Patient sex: M
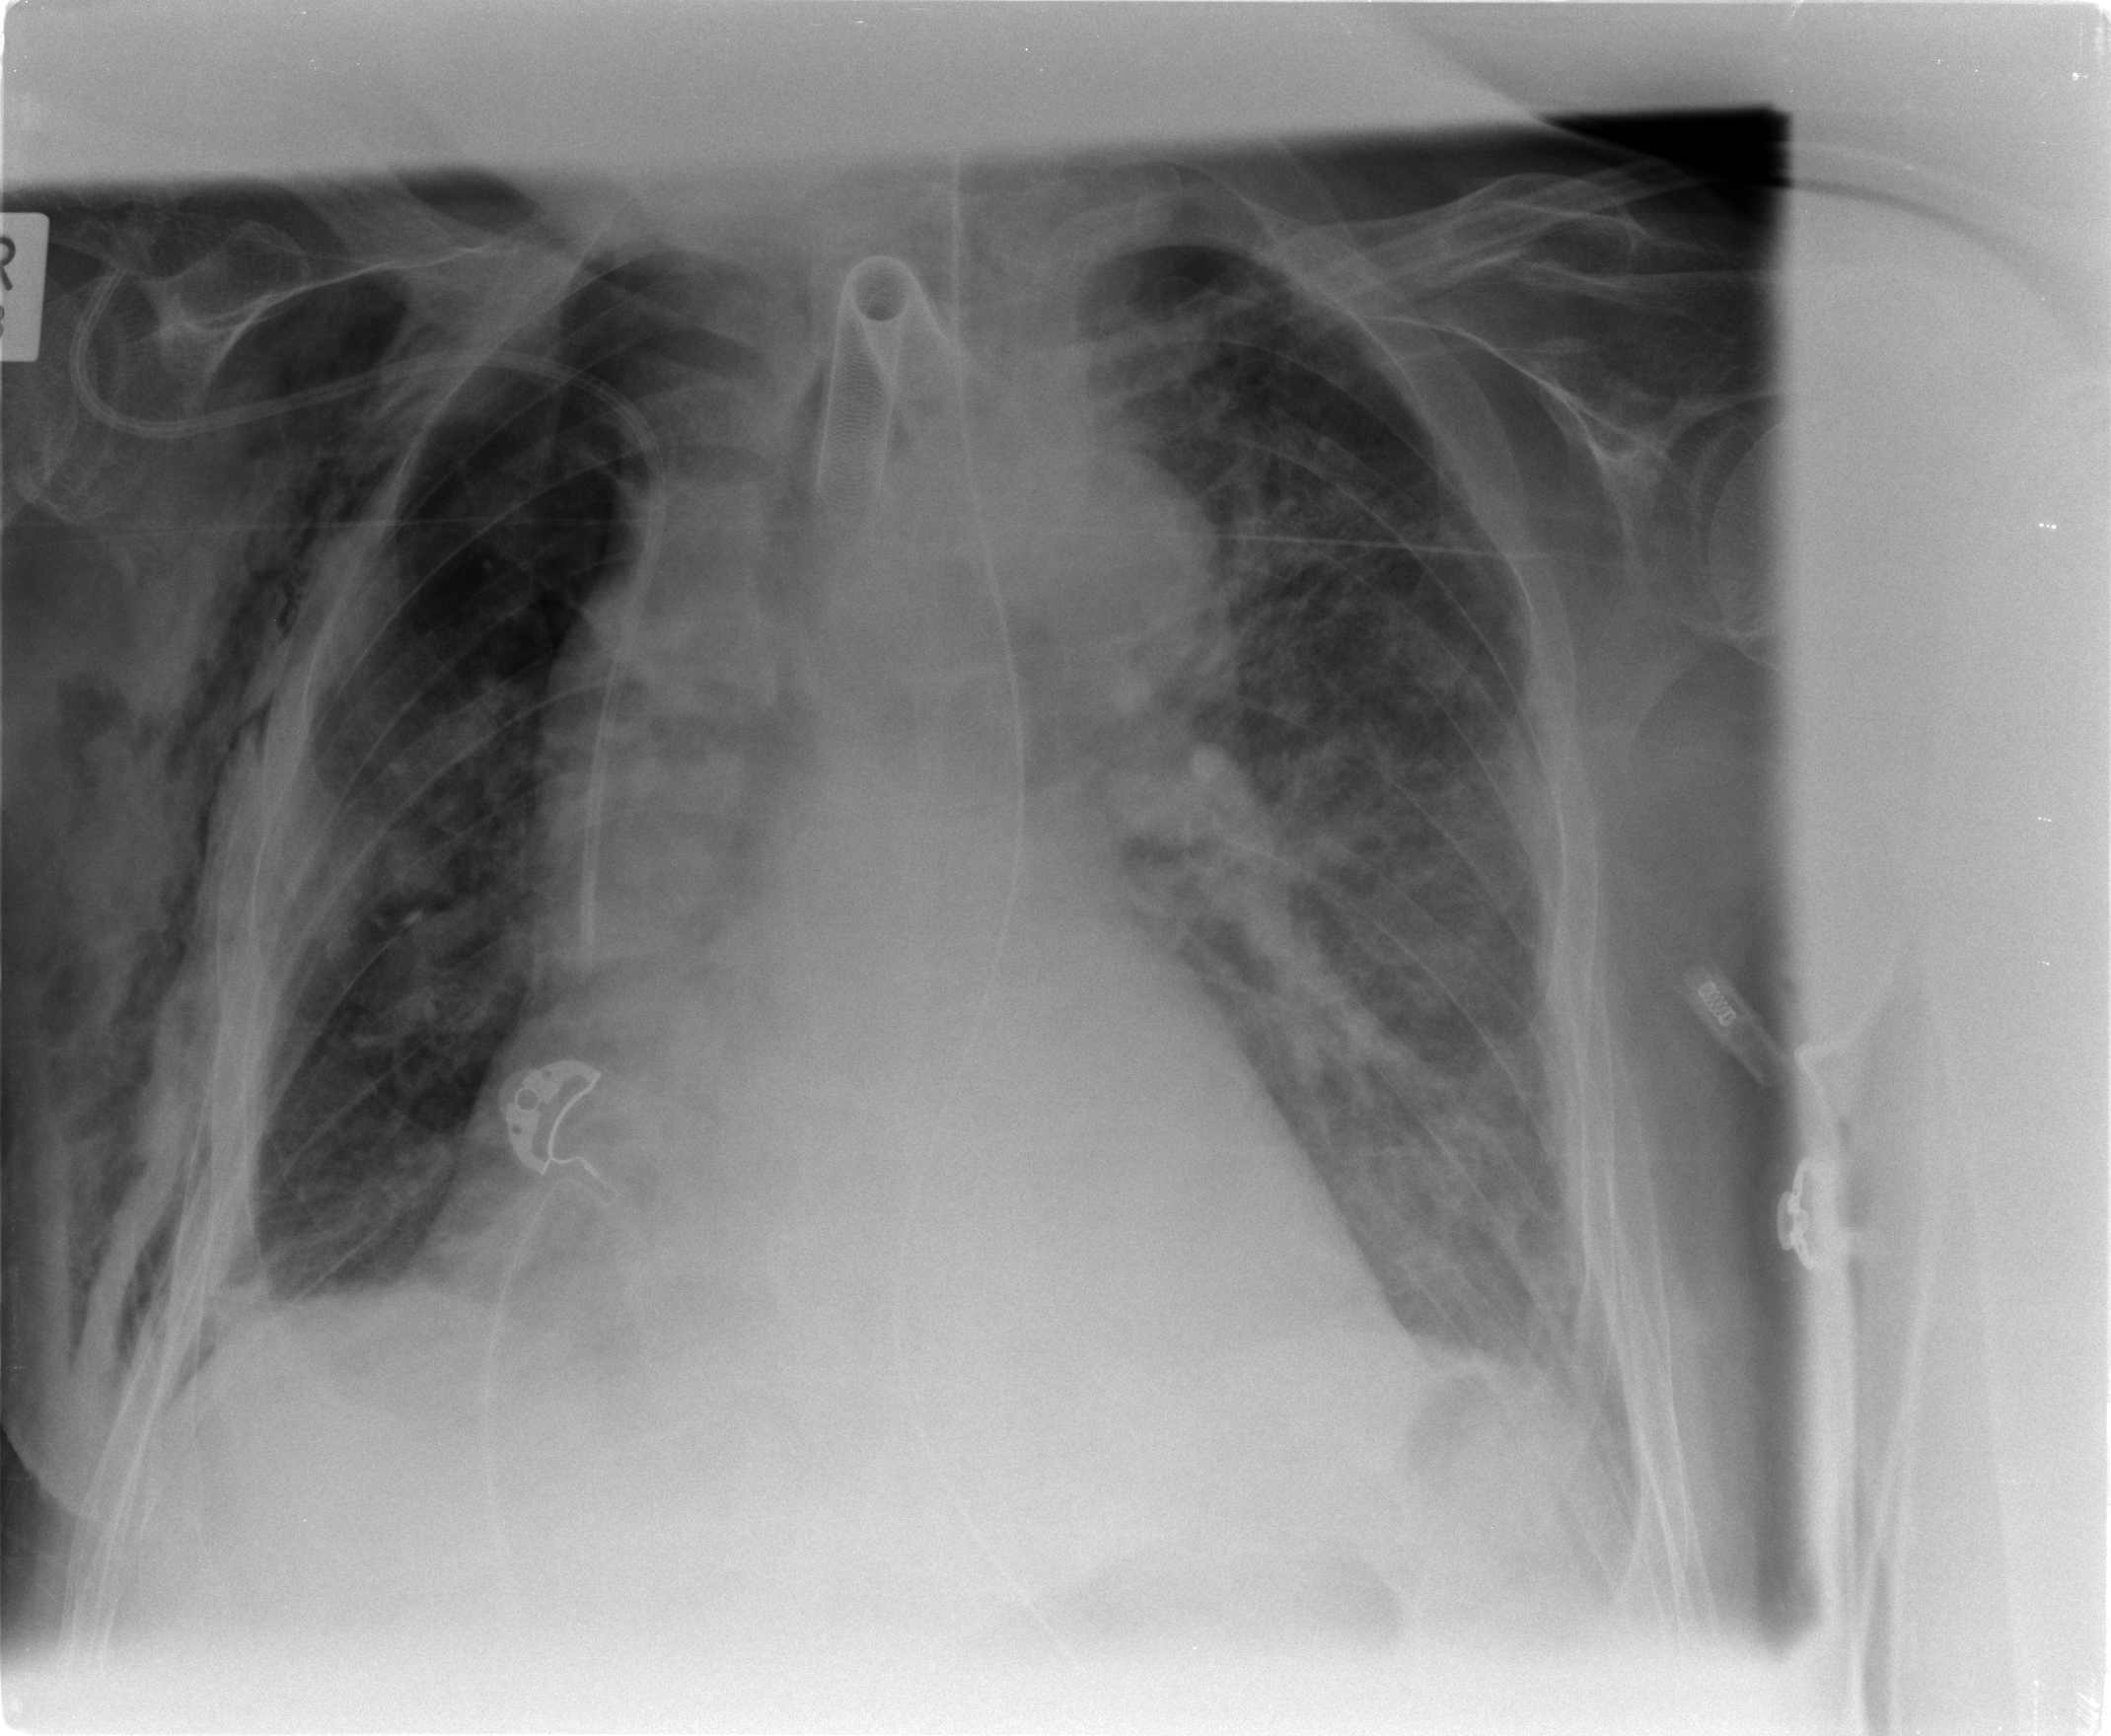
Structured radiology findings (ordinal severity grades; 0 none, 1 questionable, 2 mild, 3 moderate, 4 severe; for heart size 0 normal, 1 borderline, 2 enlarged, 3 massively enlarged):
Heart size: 0
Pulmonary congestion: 2
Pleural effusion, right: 0
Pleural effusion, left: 2
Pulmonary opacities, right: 2
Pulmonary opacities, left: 2
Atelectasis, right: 2
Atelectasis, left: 2